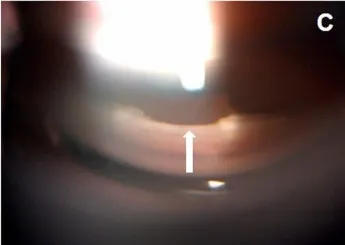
Clinical presentations of a patient (patient six in Supplemental Table 1) with peripheral anterior synechiae (PAS) after CLASS. (C) Gonioscopy examination confirmed PAS around the treating area (white arrow).
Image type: ophthalmic_imaging (gonioscopy)